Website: ulta-beauty
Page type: customer-info-address
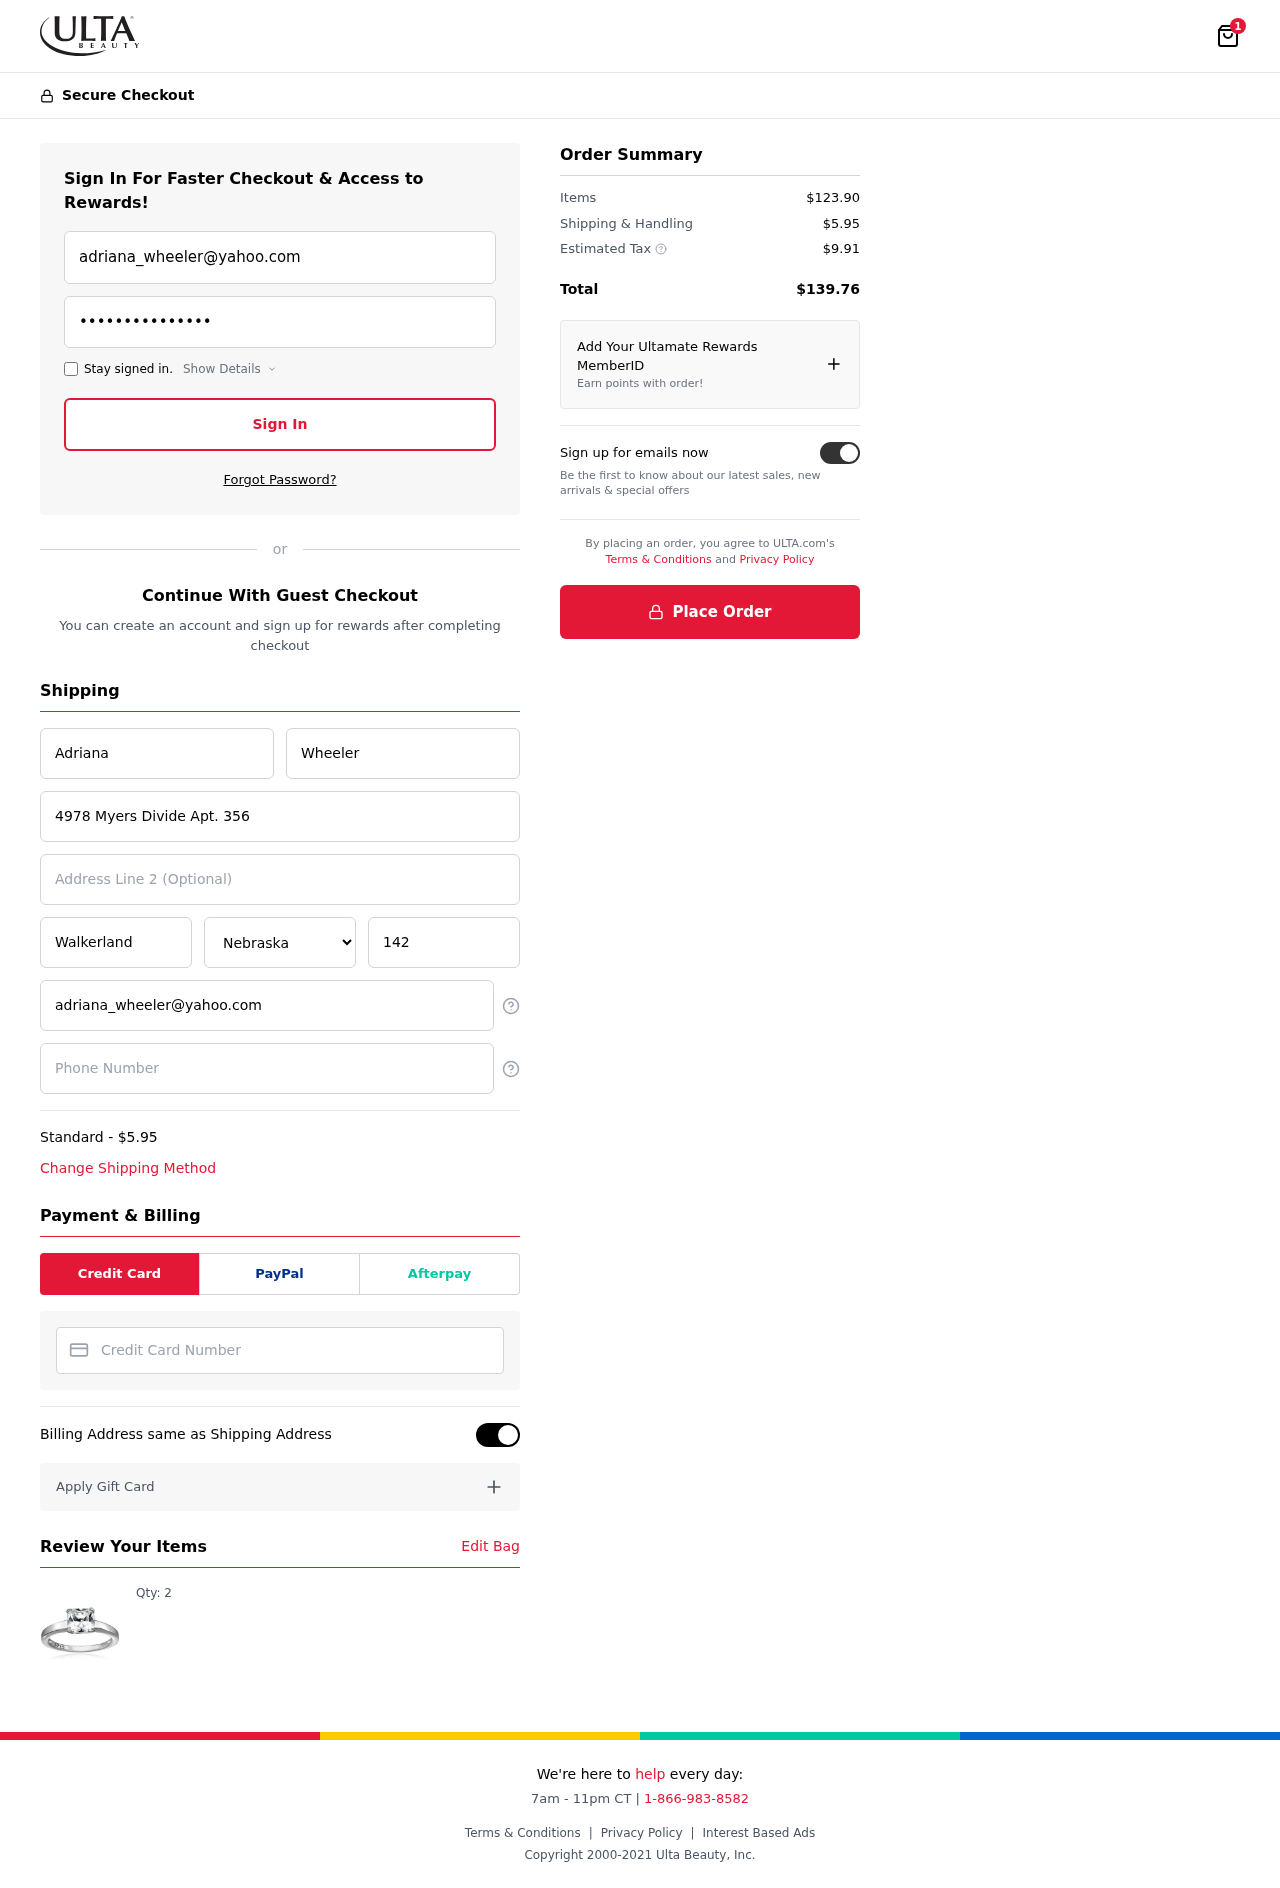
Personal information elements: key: PII_CARD_NUMBER
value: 2283 6262 2331 5728
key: PII_CITY
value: Walkerland
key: PII_EMAIL
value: adriana_wheeler@yahoo.com
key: PII_FIRSTNAME
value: Adriana
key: PII_LASTNAME
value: Wheeler
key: PII_PHONE
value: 5384971424
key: PII_POSTCODE
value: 14299
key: PII_STATE
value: Nebraska
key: PII_STREET
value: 4978 Myers Divide Apt. 356
Product elements: key: PRODUCT1_QUANTITY
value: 2
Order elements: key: ORDER_NUM_ITEMS
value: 1
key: ORDER_SHIPPING_COST
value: $5.95
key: ORDER_ITEMS_TOTAL
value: $123.90
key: ORDER_SHIPPING_COST2
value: $5.95
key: ORDER_TAX
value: $9.91
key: ORDER_TOTAL
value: $139.76